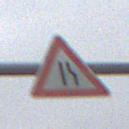
Verkehrszeichen: EinseitigVerengteFahrbahnRechts
Umgebung: Outdoor, Nature
Tageszeit: MorningAfternoon
Wetter: Overcast
Licht: Natural
Jahreszeit: NotSpecified
Kontrast: LowContrast